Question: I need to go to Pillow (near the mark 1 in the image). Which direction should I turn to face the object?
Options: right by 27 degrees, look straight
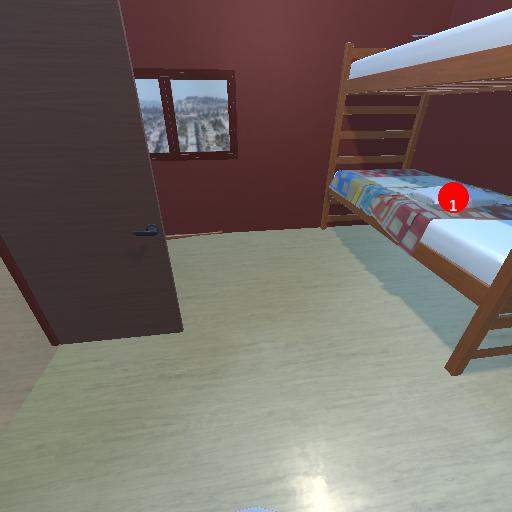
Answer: right by 27 degrees